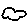
Label: cloud